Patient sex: F
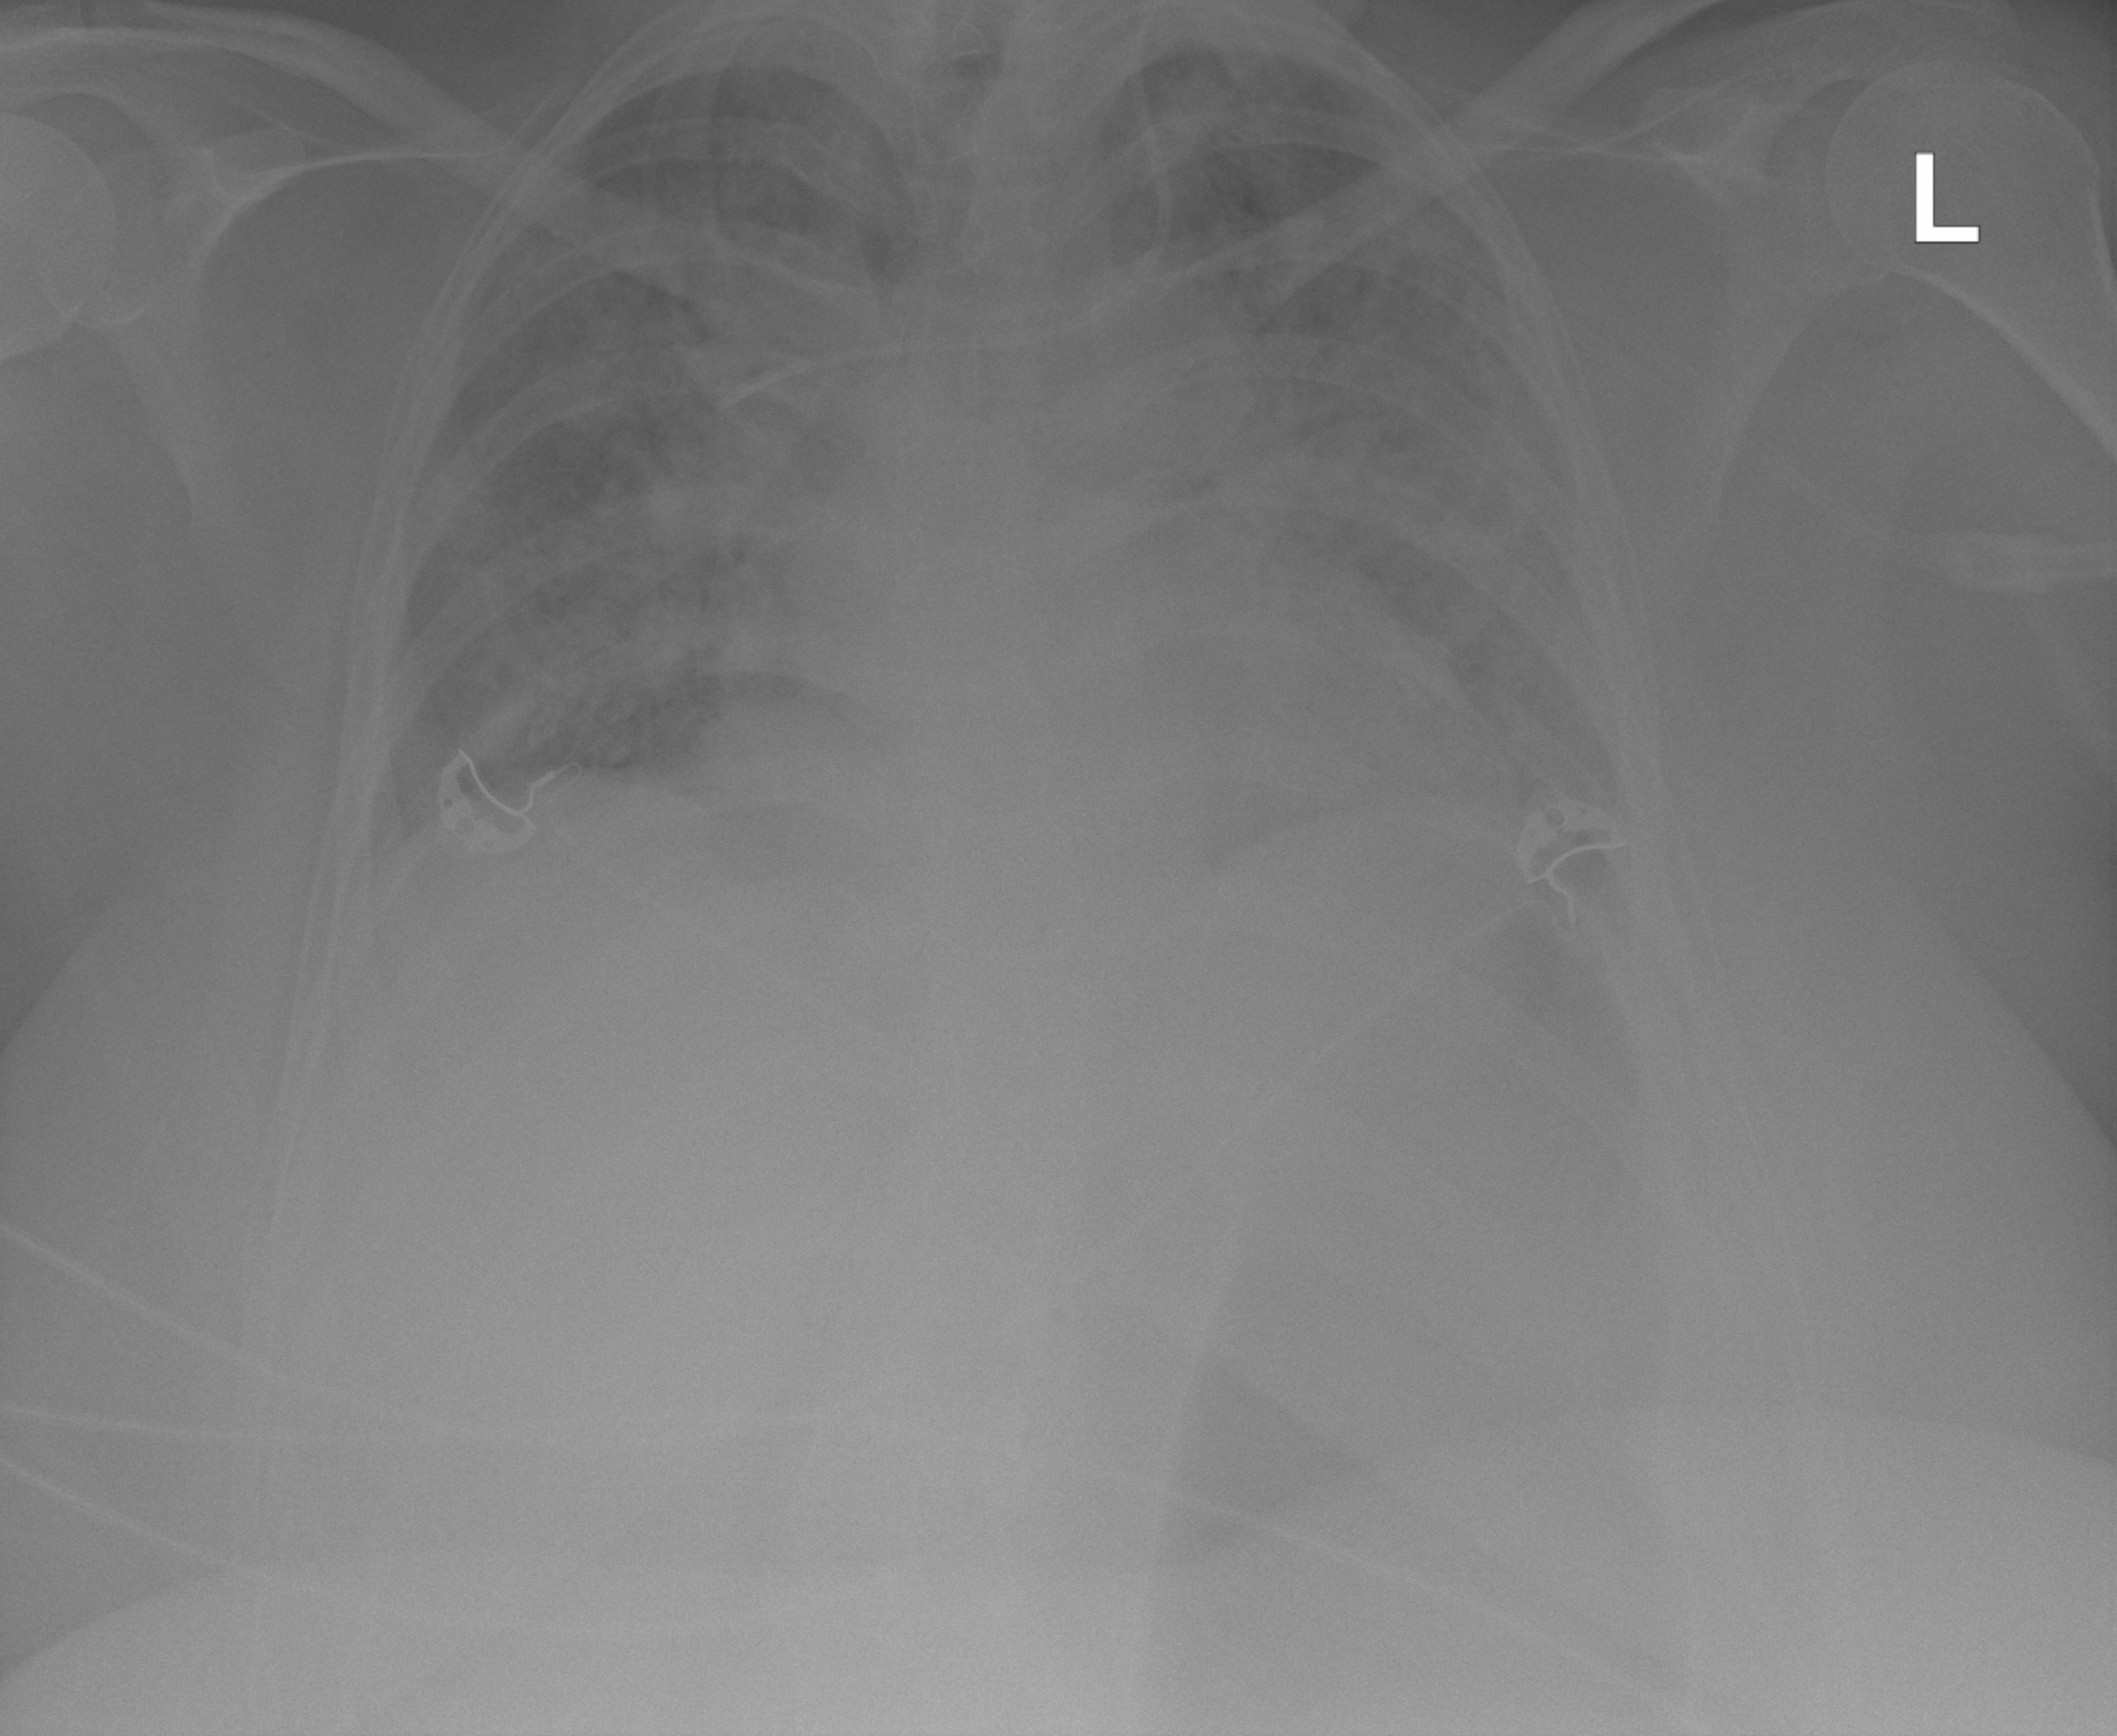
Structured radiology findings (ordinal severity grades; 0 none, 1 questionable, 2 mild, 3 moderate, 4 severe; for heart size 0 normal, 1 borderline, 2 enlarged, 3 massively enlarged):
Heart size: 0
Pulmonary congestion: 1
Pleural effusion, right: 0
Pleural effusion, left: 0
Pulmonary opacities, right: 3
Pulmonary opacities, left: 3
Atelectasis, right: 2
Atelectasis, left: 2